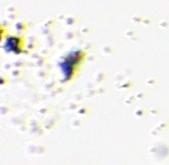
Label: Phaeocystis